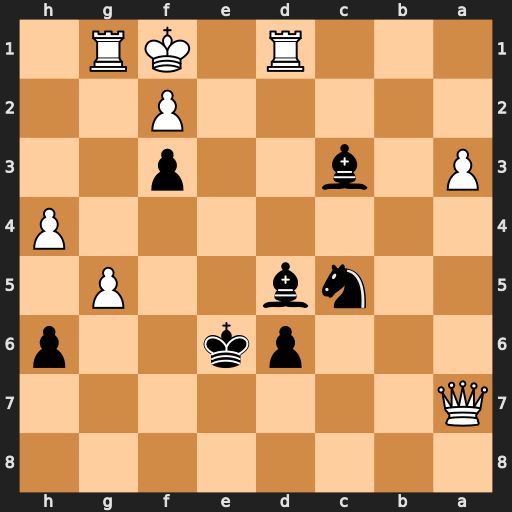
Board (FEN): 8/Q7/3pk2p/2nb2P1/7P/P1b2p2/5P2/3R1KR1
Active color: b
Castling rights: -
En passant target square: -
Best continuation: Bc4+ Rd3 Bxd3#